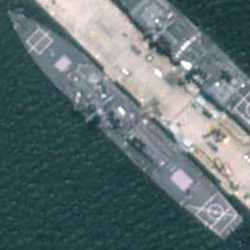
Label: destroyer